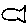
Label: fish